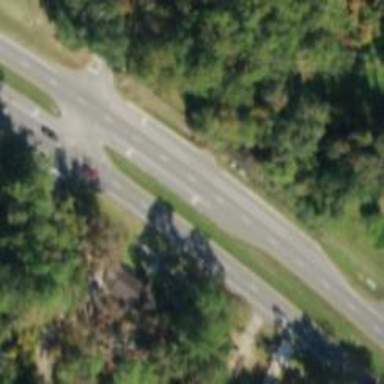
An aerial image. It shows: Asphalt trunk highway.